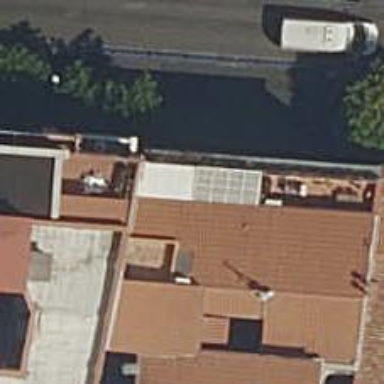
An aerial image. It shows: Restaurant.